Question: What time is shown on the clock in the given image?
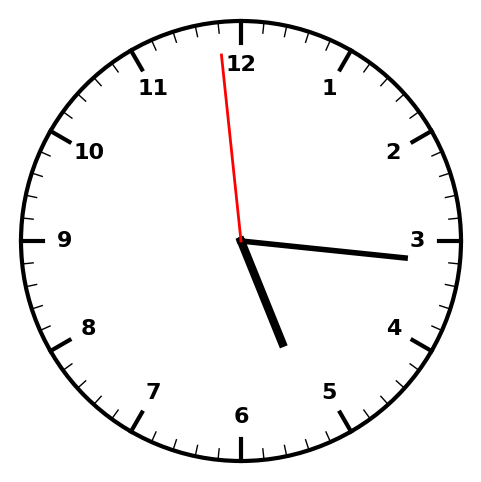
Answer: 05:15:59